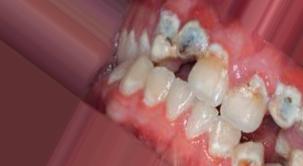
Condition: Caries